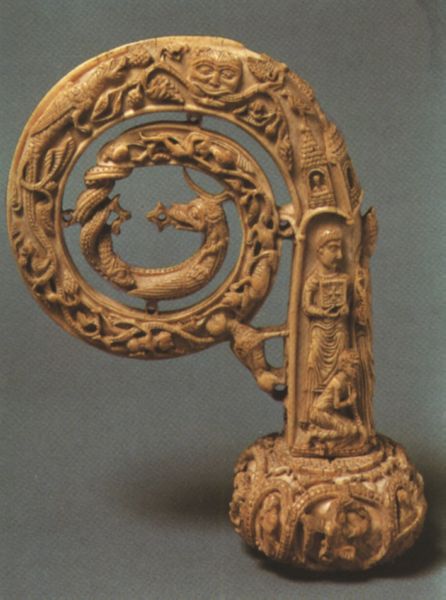
Titel: Krümme eines Bischofsstabs
Institution: Florenz, Bargello
Schlagwörter: adler, kopf, mann, vogel, kirchturm, menschen, blumen, frau, männer, haus, hund, tier, tiere, gesicht, mensch, horn, instrument, kirche, sonne, kind, rund, figuren, bischof, dekor, ornamente, verzierung, griff, knochen, mond, maske, buch, kreuz, knien, schlange, schnitzerei, verziert, figural, skelett, maul, zunge, heiliger, löwe, schnecke, hirtenstab, schneckenhaus, spirale, drachen, drache, geschnitzt, elfenbein, alabaster, aufsatz, gewölbt, kringel, unvollständig, bischofsstab, lindwurm, umschlungen, krummstab, drachenkopf, schnitzere, reptilien, tierisch